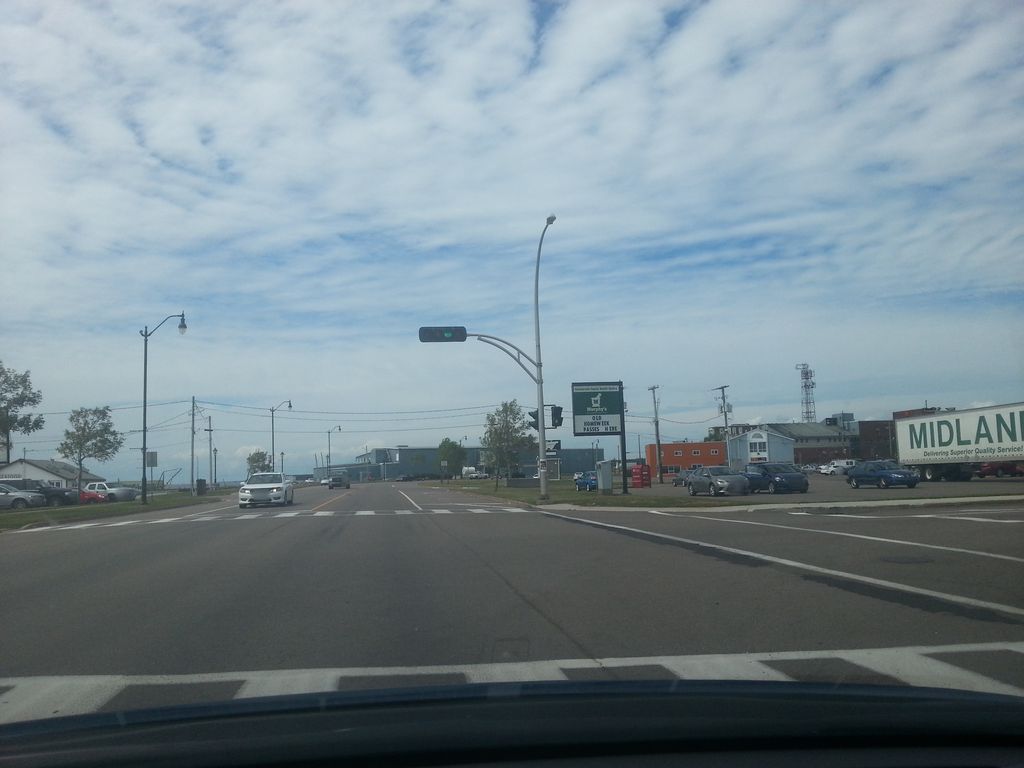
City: charlottetown